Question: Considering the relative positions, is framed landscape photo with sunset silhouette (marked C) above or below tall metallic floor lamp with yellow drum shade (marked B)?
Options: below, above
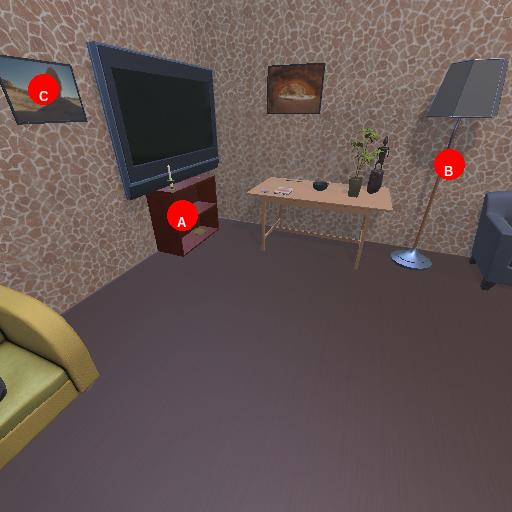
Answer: below